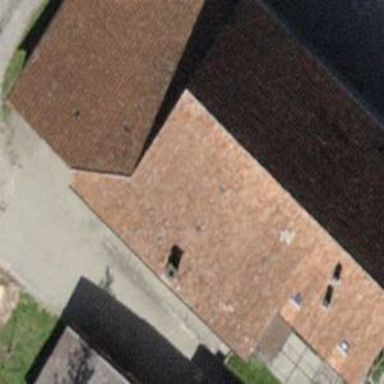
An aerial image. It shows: Farm building with gabled roof.